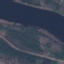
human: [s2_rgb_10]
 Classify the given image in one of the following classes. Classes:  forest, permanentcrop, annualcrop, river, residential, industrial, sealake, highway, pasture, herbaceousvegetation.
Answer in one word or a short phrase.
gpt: River